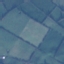
Land use / land cover: Pasture